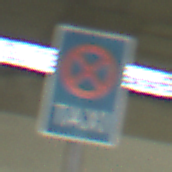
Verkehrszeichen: Taxenstand
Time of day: NotSpecified
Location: Indoor (Special)
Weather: NotSpecified
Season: NotSpecified
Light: Artificial